Interaction volume radius: 5 \u00c5
Interaction volume height: 35 \u00c5
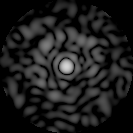
Disorder parameter: 0.7974